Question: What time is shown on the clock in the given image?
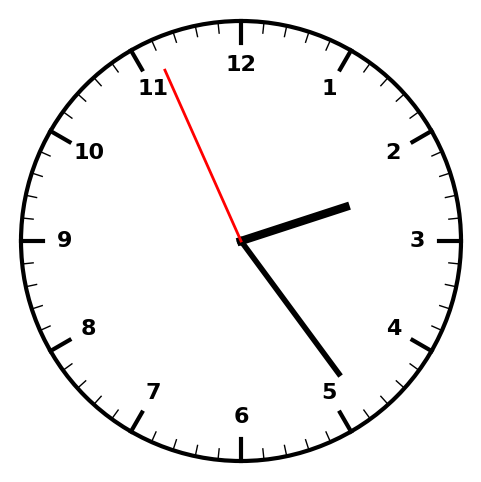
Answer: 02:23:56